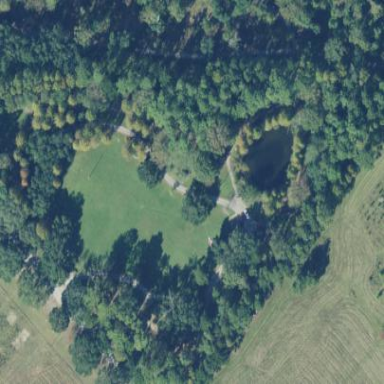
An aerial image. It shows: Arboretum garden filled with leisurely areas.